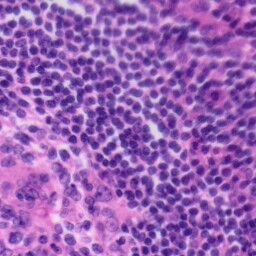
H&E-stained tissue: Tonsil